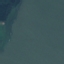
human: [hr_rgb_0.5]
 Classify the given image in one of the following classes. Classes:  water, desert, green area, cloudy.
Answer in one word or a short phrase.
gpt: water